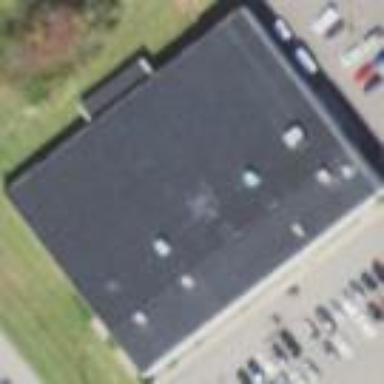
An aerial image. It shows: Building with bowling alley inside.